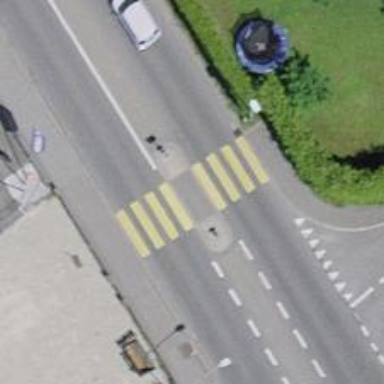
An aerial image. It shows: Uncontrolled zebra crossing with central island. The crossing is marked with zebra stripes.